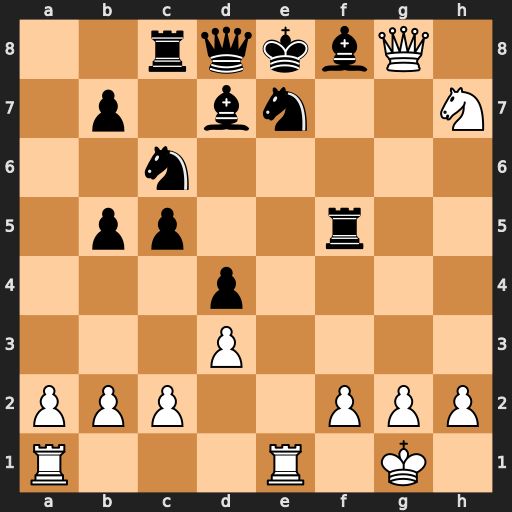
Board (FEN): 2rqkbQ1/1p1bn2N/2n5/1pp2r2/3p4/3P4/PPP2PPP/R3R1K1
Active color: w
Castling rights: -
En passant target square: -
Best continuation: Qg6+ Rf7 Nf6#